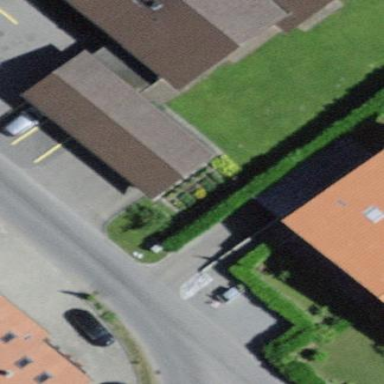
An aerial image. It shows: Group of garages.